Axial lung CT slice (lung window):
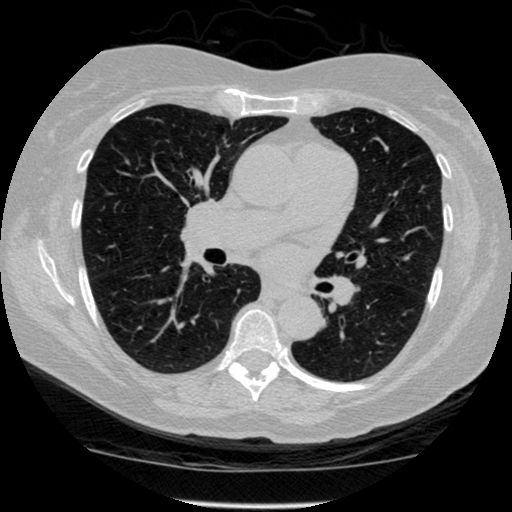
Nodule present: no